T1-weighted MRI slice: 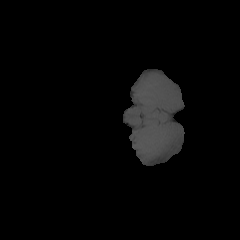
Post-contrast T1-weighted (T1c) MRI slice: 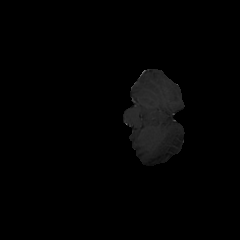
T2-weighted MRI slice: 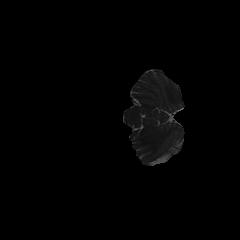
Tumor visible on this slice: no